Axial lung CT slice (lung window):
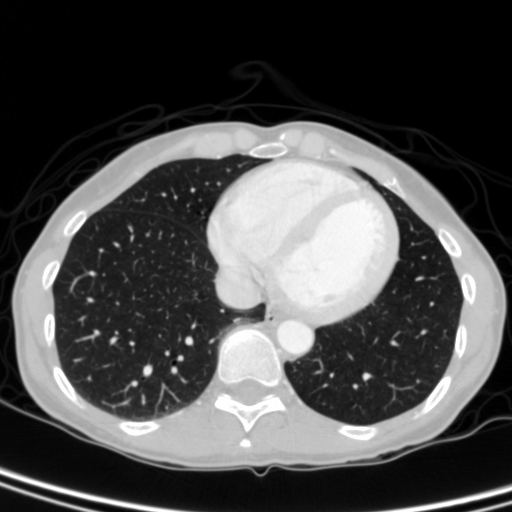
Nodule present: no